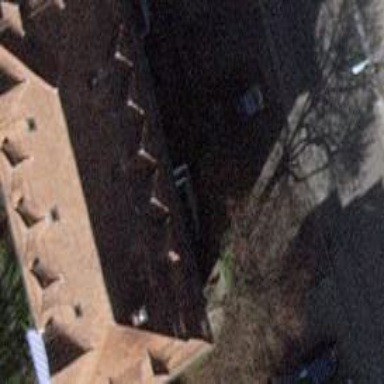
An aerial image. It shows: Building with hipped roof.